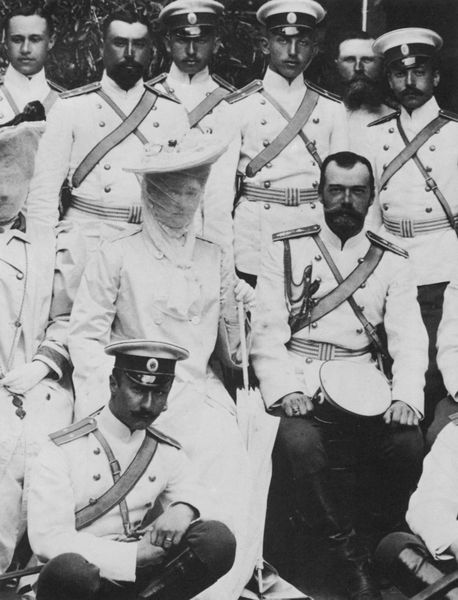
Titel: Der Kaiser und die Kaiserin, umgeben von Offizieren des Reitergarde-Regiments
Künstler: Russischer Photograph
Schlagwörter: gruppe, mann, sitzen, frau, hut, hüte, kleid, männer, schwarz, weiss, dame, schleier, bärte, hose, kappe, kappen, mütze, mützen, band, schärpe, schuhe, soldaten, foto, fotografie, photographie, schwarz-weiss, uniform, uniformen, soldat, epauletten, offizier, orden, stiefel, gruppenbild, photo, adelig, zarin, marine, fotographie, offiziere, schärpen, zar, munition, gruppenfoto, dress, munitionsgürtel, patronen, kadetten, schulterpassen, gruppenporträt mt dame, guerrilleros, nikolaus ii, ordend, querbinde, truppenbesuch